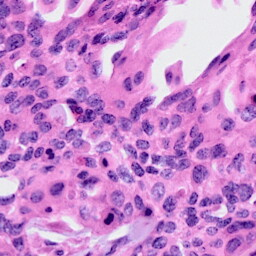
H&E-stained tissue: Cervix